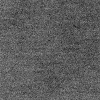
Atmospheric dust classification: dusty